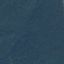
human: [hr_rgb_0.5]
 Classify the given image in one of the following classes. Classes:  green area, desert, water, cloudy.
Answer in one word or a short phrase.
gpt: green area